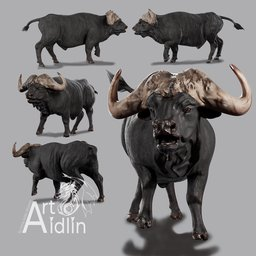
Label: animals